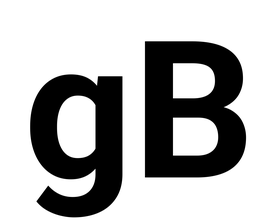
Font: Roboto_Bold